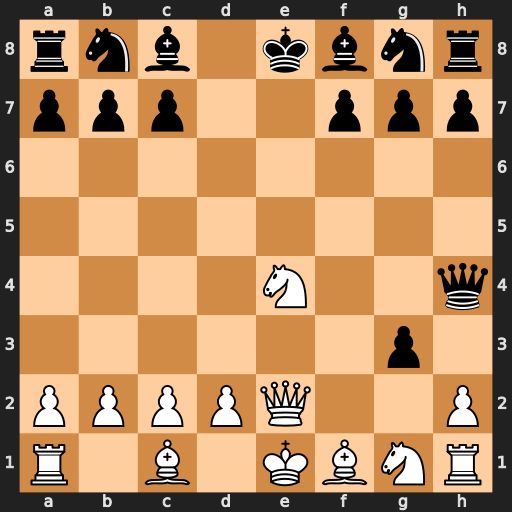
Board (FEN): rnb1kbnr/ppp2ppp/8/8/4N2q/6p1/PPPPQ2P/R1B1KBNR
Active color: w
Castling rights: KQkq
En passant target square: -
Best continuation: Nf6+ Kd8 Qe8#